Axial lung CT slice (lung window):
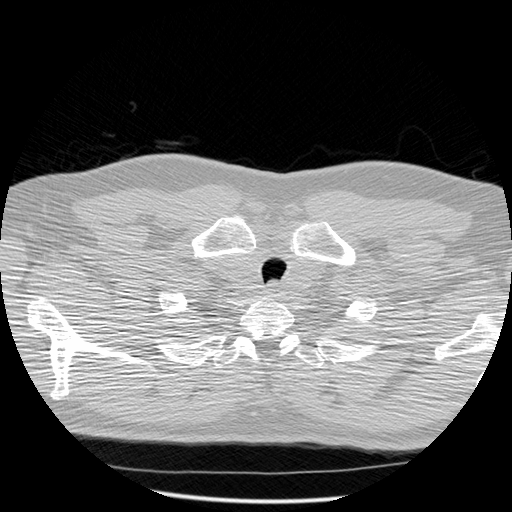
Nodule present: no